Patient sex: M
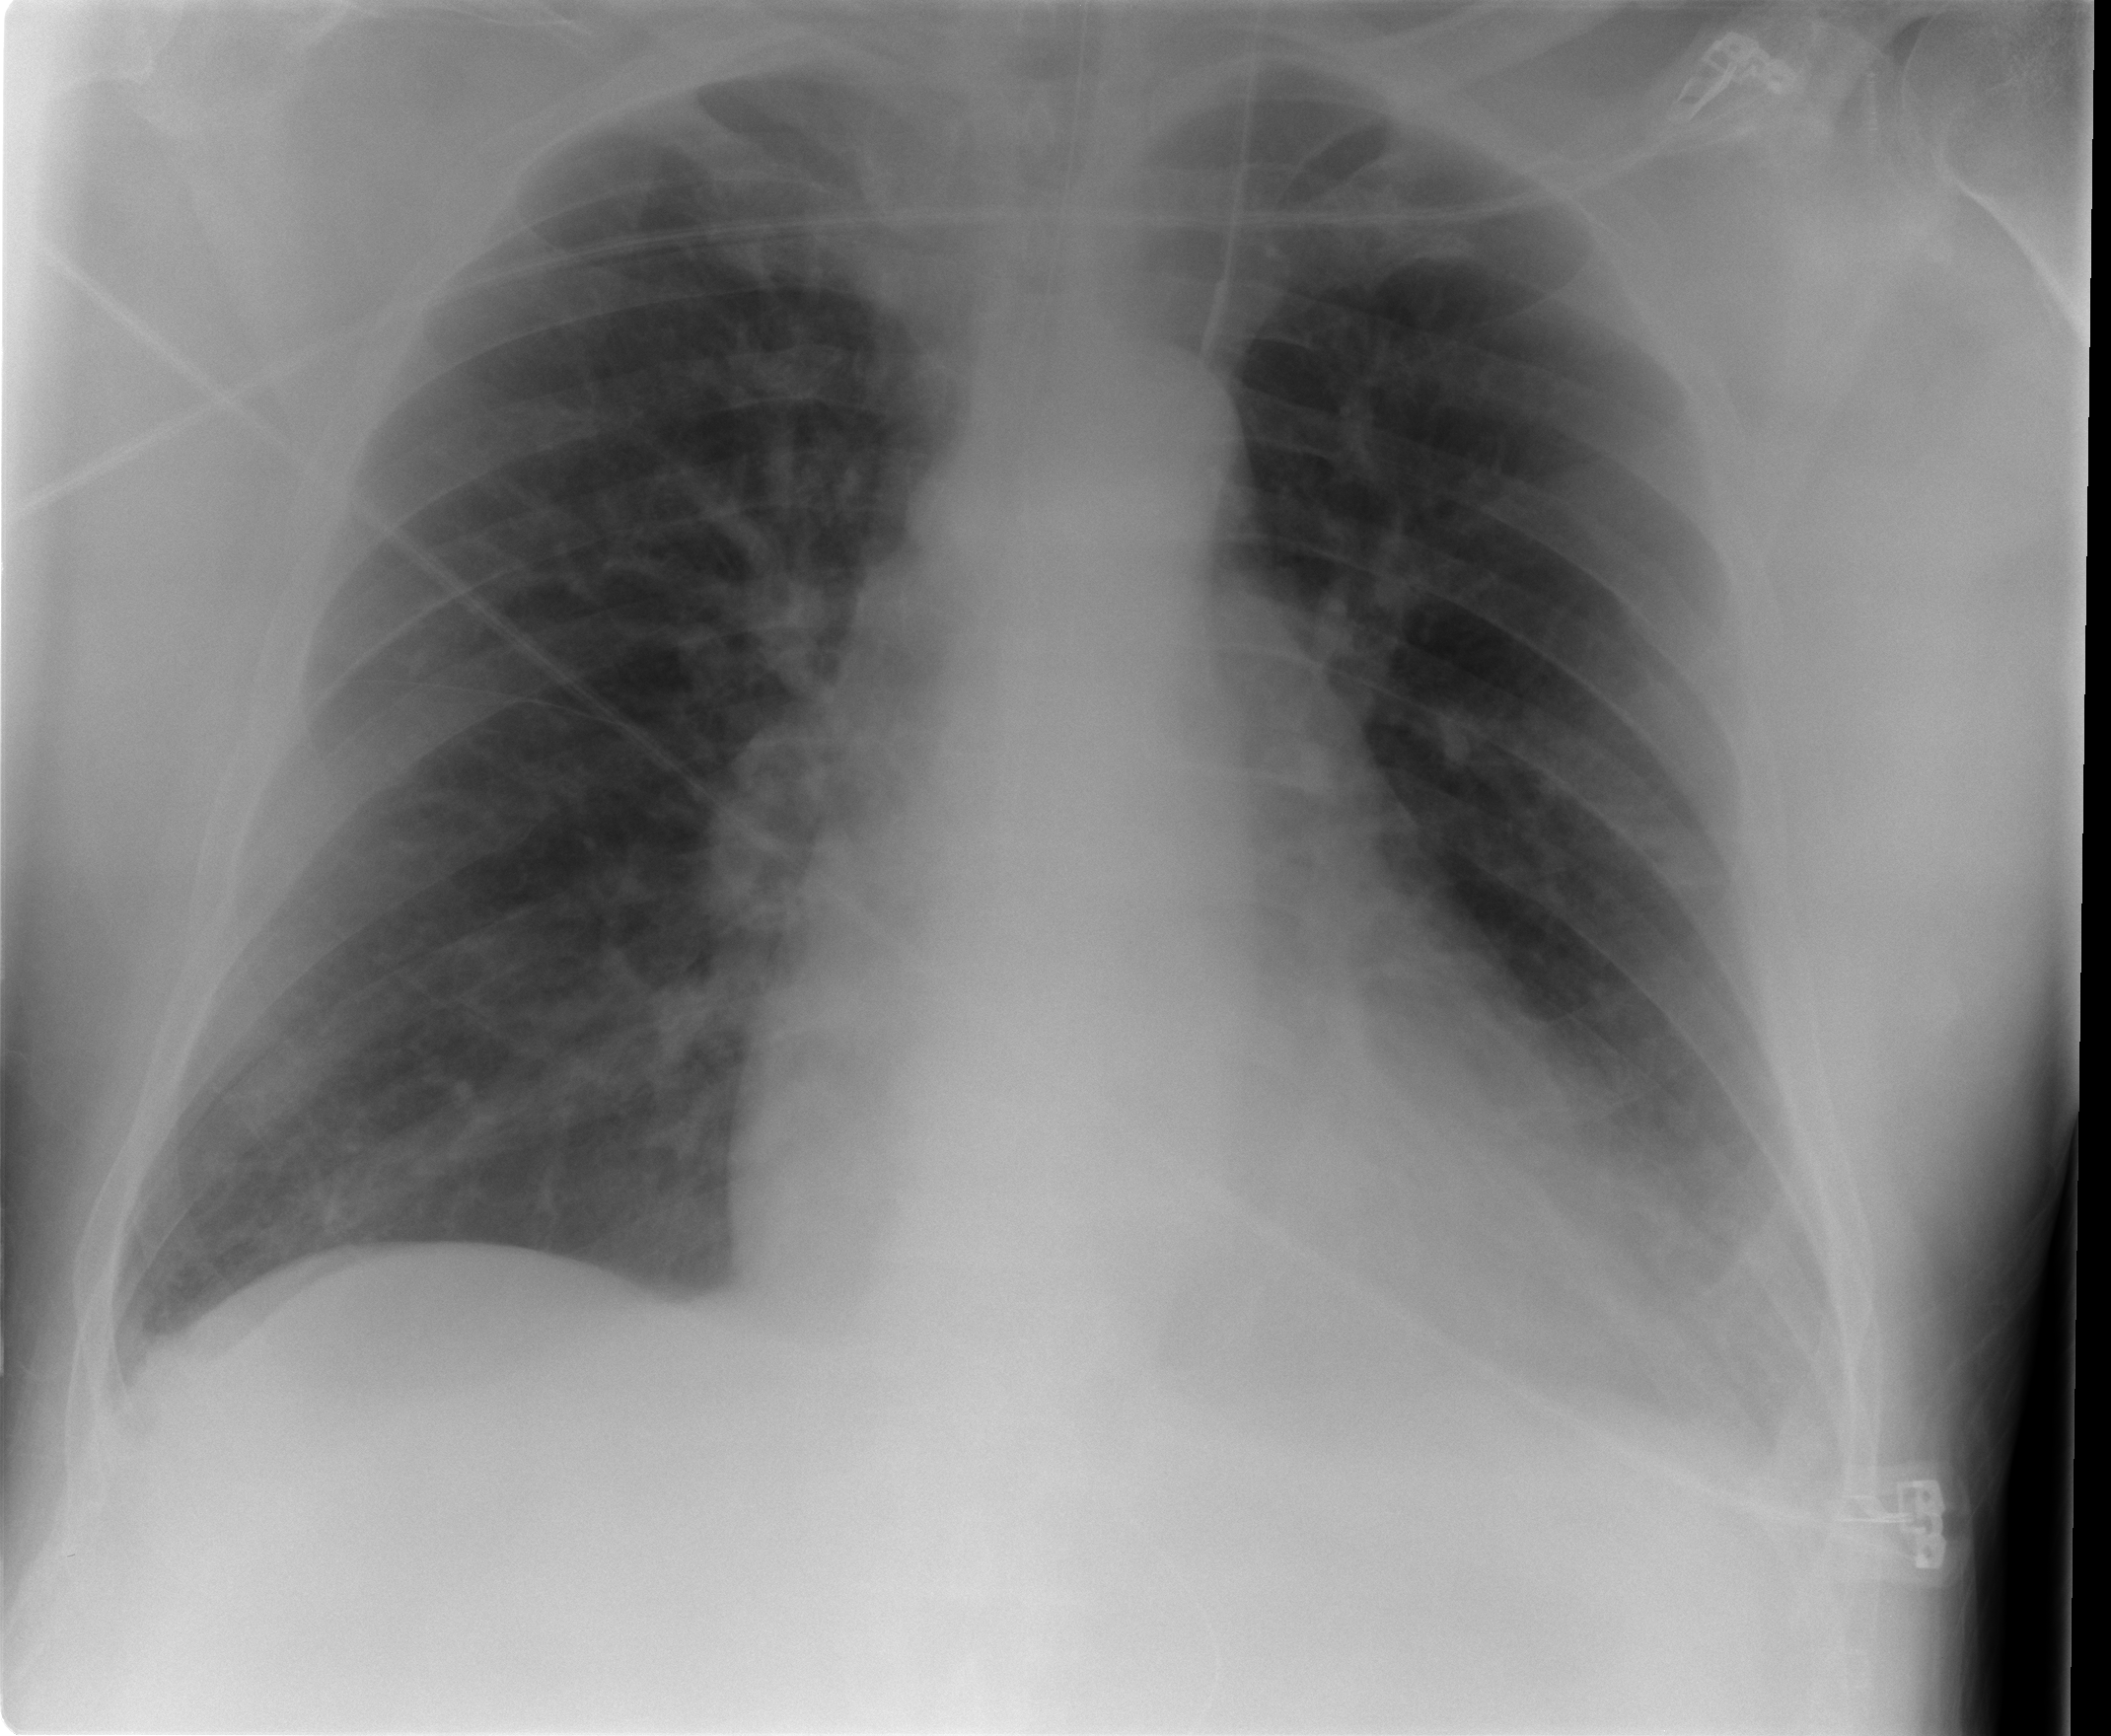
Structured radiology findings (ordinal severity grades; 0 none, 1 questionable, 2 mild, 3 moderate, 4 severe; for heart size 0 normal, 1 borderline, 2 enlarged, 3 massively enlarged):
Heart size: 2
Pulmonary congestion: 2
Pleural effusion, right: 0
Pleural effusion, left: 0
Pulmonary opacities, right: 0
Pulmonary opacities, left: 0
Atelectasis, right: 2
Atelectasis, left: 0